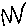
Label: zigzag